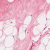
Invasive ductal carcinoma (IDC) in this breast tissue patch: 0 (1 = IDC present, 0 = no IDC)